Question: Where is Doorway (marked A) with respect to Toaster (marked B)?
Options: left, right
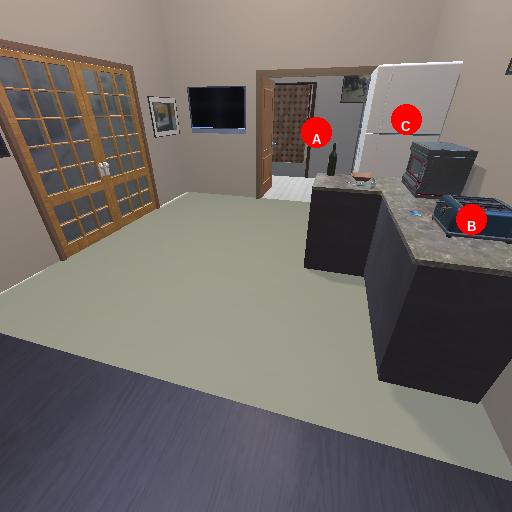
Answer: left